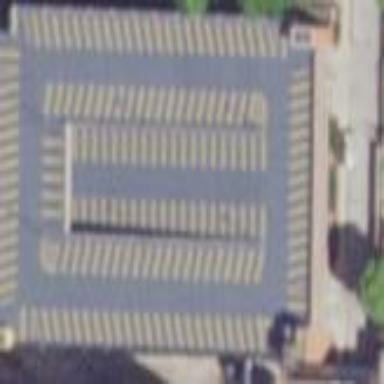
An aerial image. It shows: Multi-storey parking building with retail section.